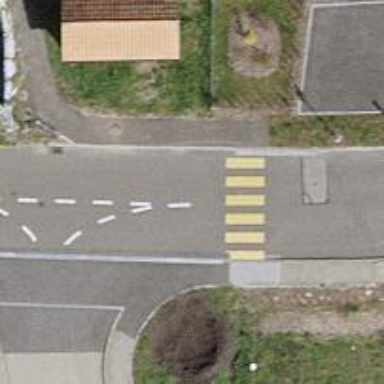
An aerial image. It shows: Marked crossing on the road.